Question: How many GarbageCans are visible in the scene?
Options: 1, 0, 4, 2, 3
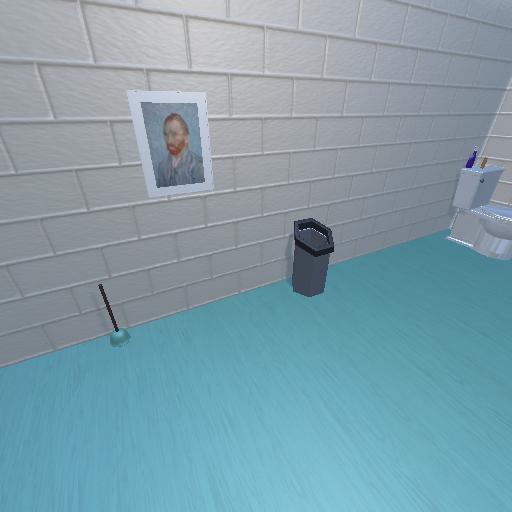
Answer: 1